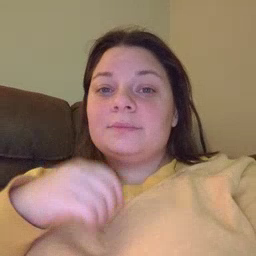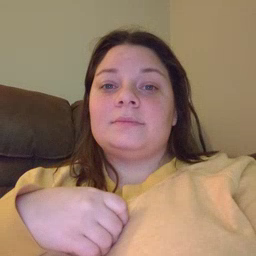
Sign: drink